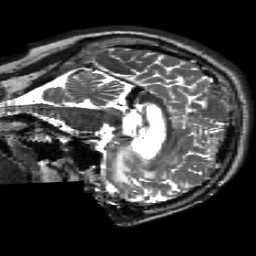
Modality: T2w
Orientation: sagittal
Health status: ill
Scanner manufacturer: siemens
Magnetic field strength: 3 T
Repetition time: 8.15 s
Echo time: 0.095 s